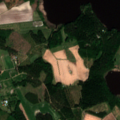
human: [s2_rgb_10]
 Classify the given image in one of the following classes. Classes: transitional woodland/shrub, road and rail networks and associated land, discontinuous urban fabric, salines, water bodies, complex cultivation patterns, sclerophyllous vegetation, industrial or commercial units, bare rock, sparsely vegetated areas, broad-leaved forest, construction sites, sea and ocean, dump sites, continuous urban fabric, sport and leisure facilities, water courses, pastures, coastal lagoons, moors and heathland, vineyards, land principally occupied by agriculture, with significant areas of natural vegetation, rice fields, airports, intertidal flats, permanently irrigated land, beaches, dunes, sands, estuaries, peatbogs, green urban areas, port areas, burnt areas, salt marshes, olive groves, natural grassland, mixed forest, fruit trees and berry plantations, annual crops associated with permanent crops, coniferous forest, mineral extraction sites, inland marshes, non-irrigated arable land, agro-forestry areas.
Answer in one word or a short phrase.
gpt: non-irrigated arable land, coniferous forest, mixed forest, water bodies